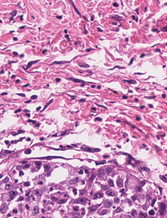
Tumor epithelial tissue: yes
Tumor-associated stroma tissue: yes
Normal tissue: no